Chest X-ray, PA view. Patient: 47 years old, sex F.
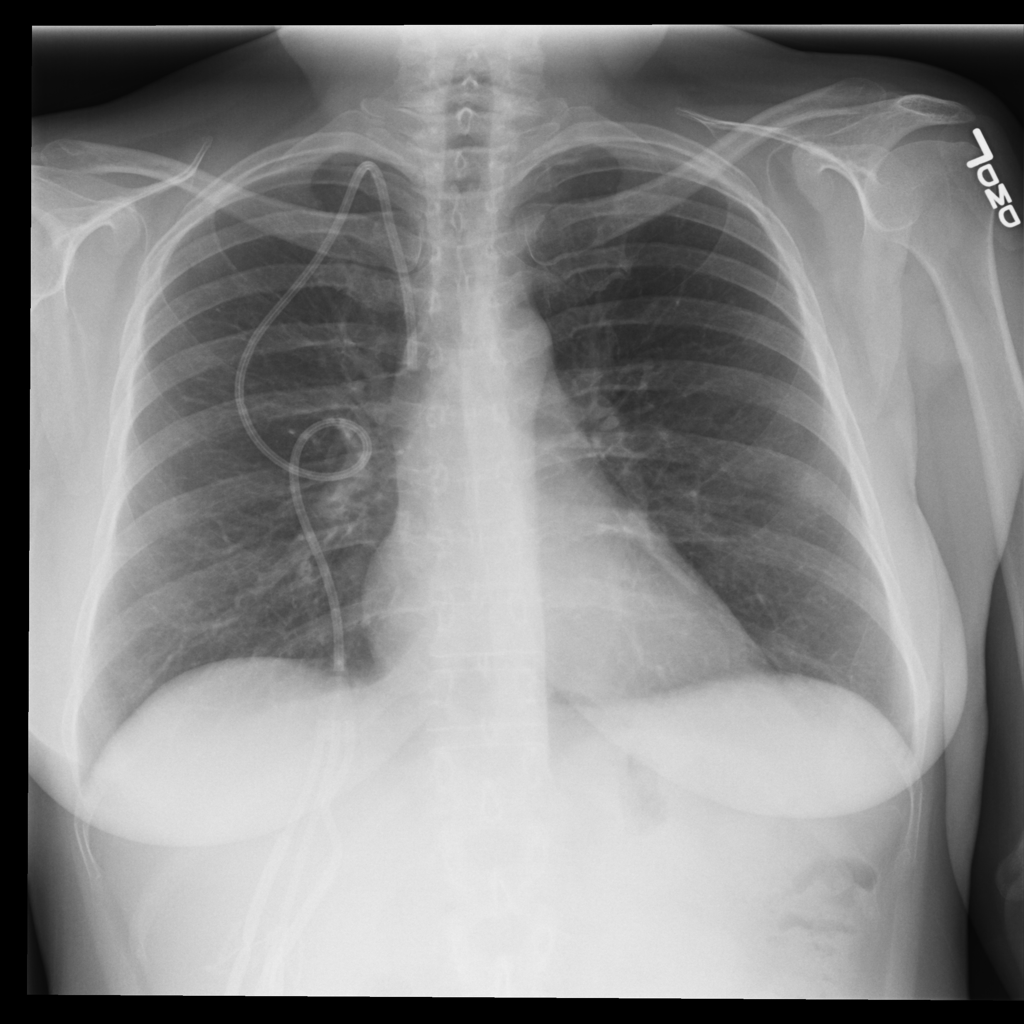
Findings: No Finding